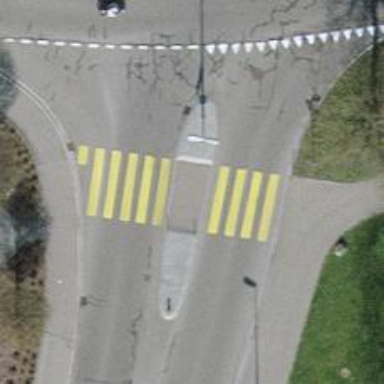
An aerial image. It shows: Crossing with island in the road.